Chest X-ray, AP view. Patient: 49 years old, sex M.
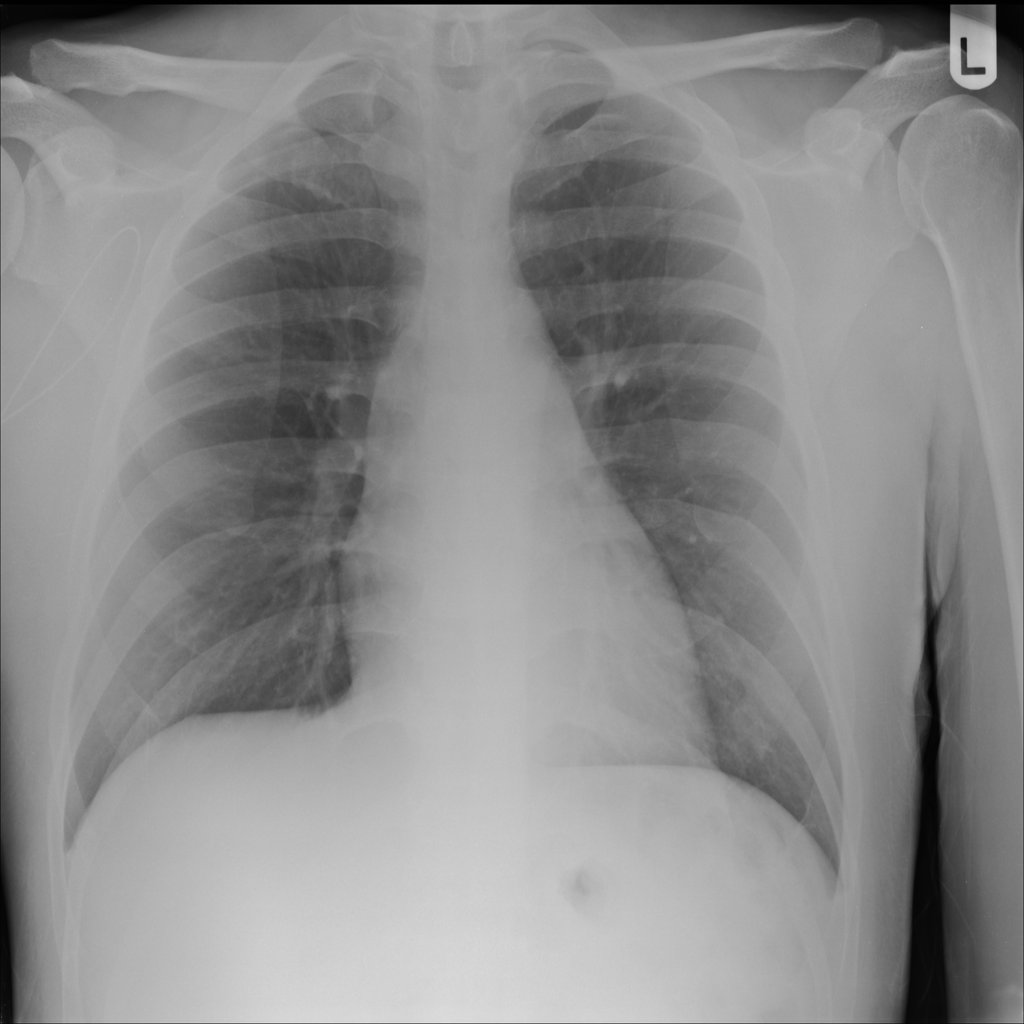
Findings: No Finding